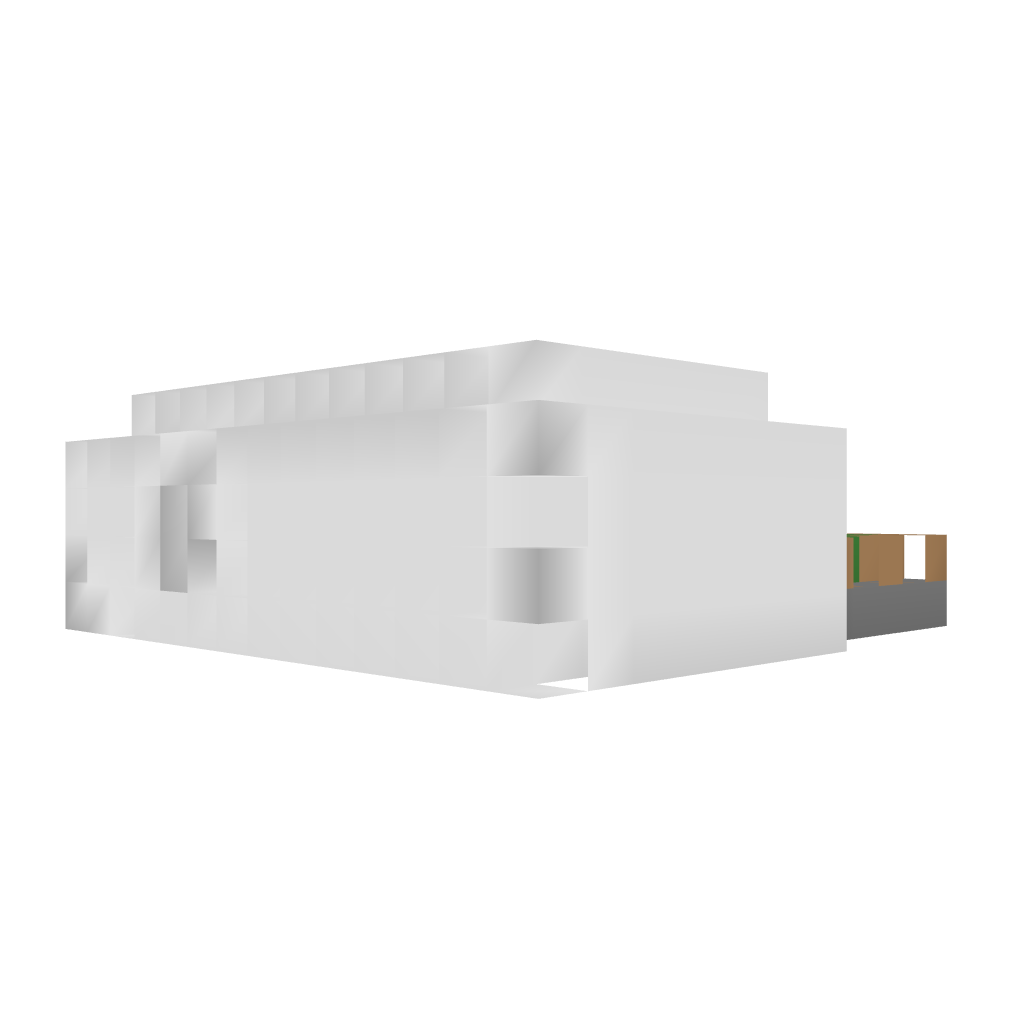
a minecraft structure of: A little small house from glass blocked no roof